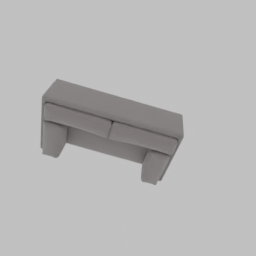
Label: furniture